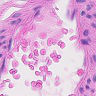
Metastatic tissue present: no